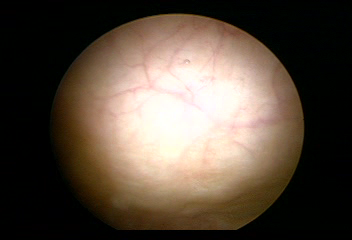
Modality: WLC
Class: Normal mucosa
Bladder cancer association: No